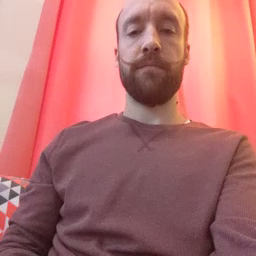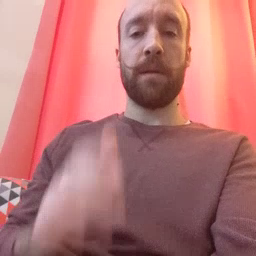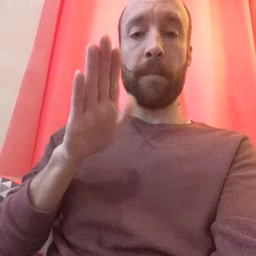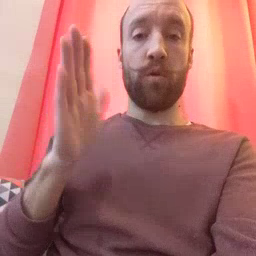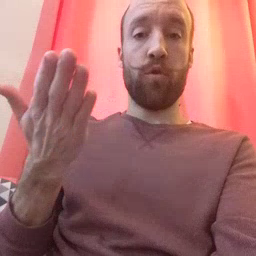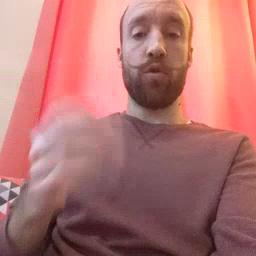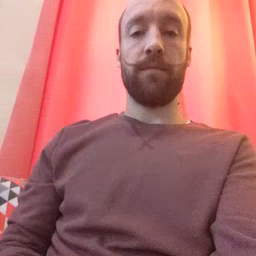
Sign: book